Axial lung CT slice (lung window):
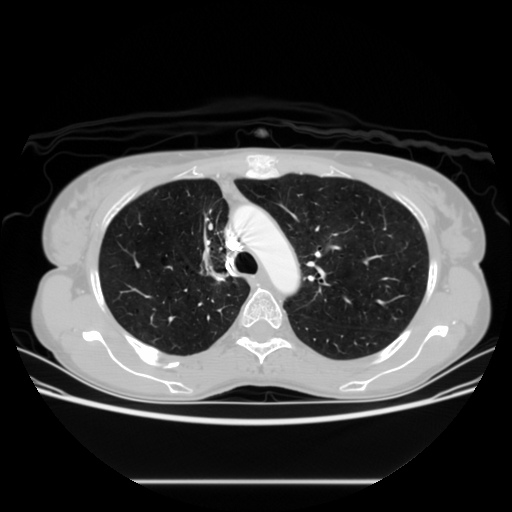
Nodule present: no